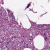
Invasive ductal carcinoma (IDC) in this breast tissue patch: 1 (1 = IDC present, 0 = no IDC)